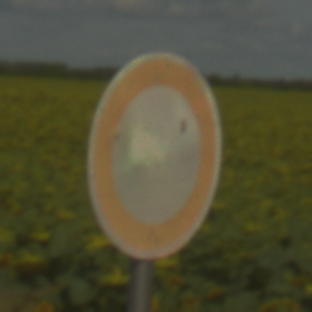
Verkehrszeichen: VerbotFahrzeugeAllerArt
Umgebung: Outdoor, RoadRail
Tageszeit: Midday
Wetter: PartlyCloudy
Licht: Natural
Jahreszeit: NotSpecified
Kontrast: HighContrast